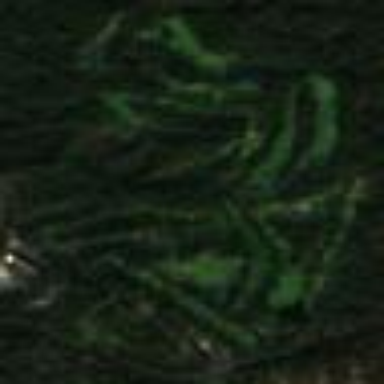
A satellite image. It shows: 18-hole golf course situated within leisure land.